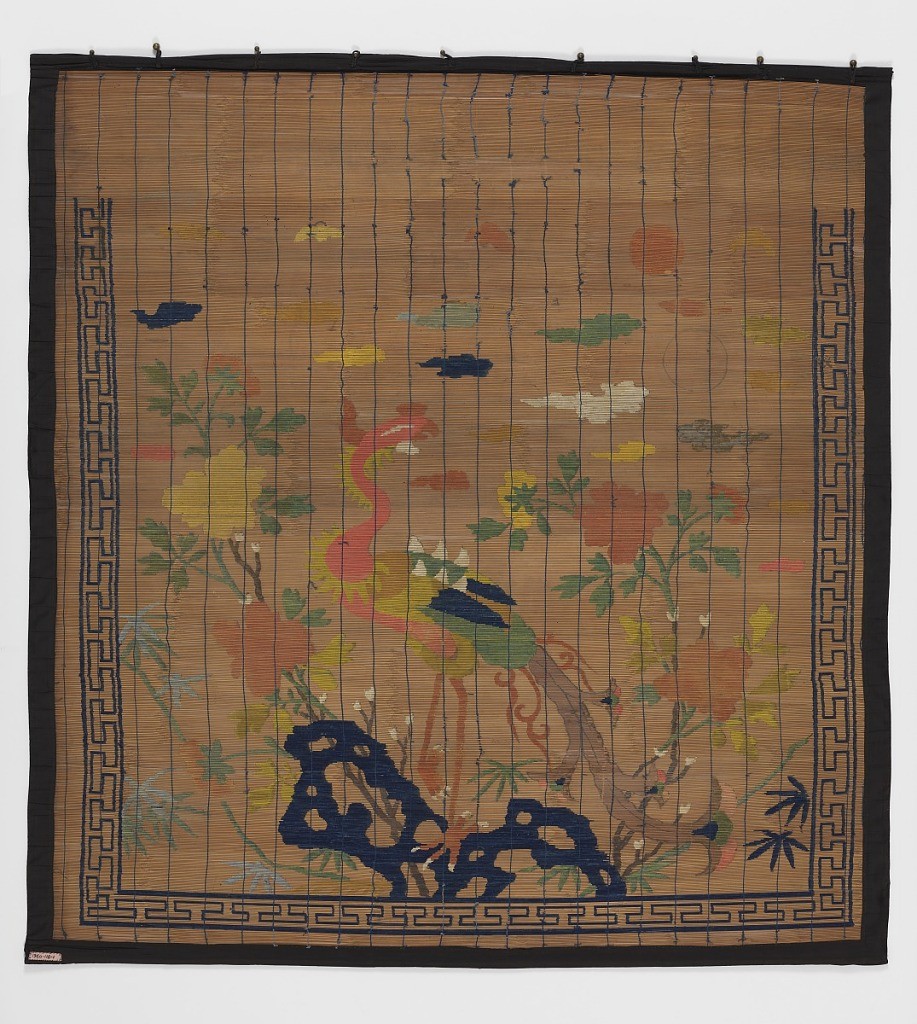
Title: Window shade
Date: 1880–1900
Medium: Split bamboo, silk, paint
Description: Large flamingo-like bird, perched upon strange outcropping. Surrounded by vining floral motifs and clouds. A fret border is printed on the bottom edge and two sides.

From ledger: horizontal strips of mottled split bamboo held together by entwined vertical blue threads; bordered with black silk fabric; decorated with silk threads wrapped around individual strips and with paint. Blue key motif along side and bottom edges, central multicolored flamingo-like bird standing on tiny island in pond amidst flowers, clouds above. Nine silk cord loops for hanging, with small brass balls.